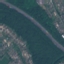
Label: Highway